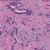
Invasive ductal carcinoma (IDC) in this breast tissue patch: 1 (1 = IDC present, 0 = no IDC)